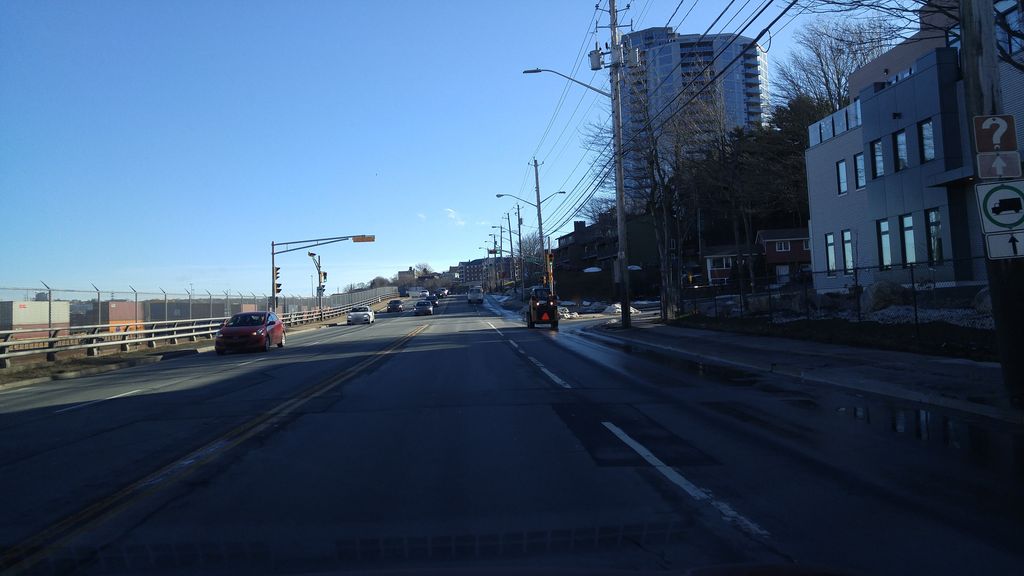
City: halifax